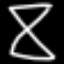
Label: hourglass